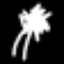
Label: palm tree